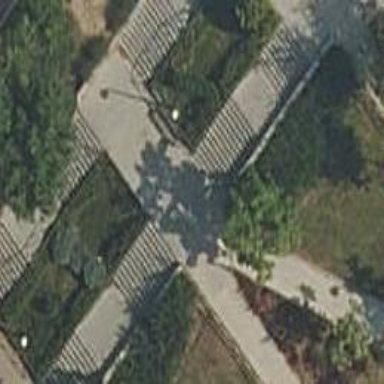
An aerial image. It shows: Set of steps on the road.